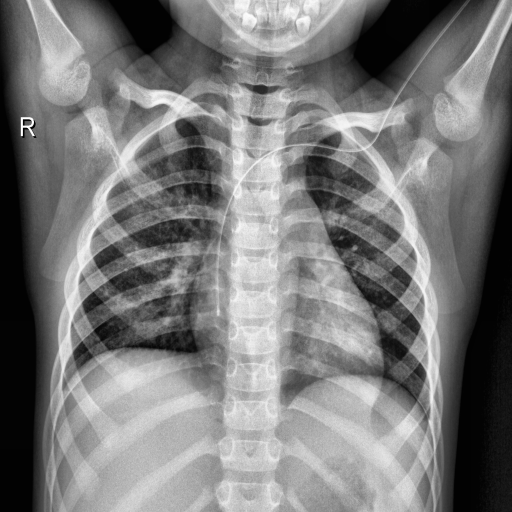
Finding: NORMAL